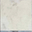
Piece: xx